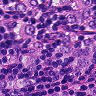
Metastatic tissue present: yes